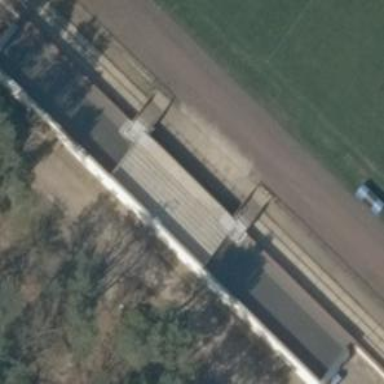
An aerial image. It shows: Grandstand building.